Question: I just tried implementing specular highlights. The issue is that when moving far away from the surface, the highlight becomes stronger and stronger and the edge of the highlight becomes very harsh. When moving too near to the surface, the highlight completely disappears.
This is the related part of my fragment shader. All computations are in view space. I use a directional sun light.
'''
// samplers
vec3 normal = texture2D(normals, coord).xyz;
vec3 position = texture2D(positions, coord).xyz;
float shininess = texture2D(speculars, coord).x;
// normalize directional light source
vec3 source;
if(directional) source = position + normalize(light);
else source = light;
// reflection
float specular = 0;
vec3 lookat = vec3(0, 0, 1);
float reflection = max(0, dot(reflect(position, normal), lookat));
int power = 5;
specular = shininess * pow(reflection, power);
// ...
// output
image = color * attenuation * intensity * (fraction + specular);
'''
This is a screenshot of my lighting buffer. You can see that the foremost barrel has no specular highlight at all while the ones far away shine much too strong. The barrel in the middle is lighted as desired.

What am I doing wrong?
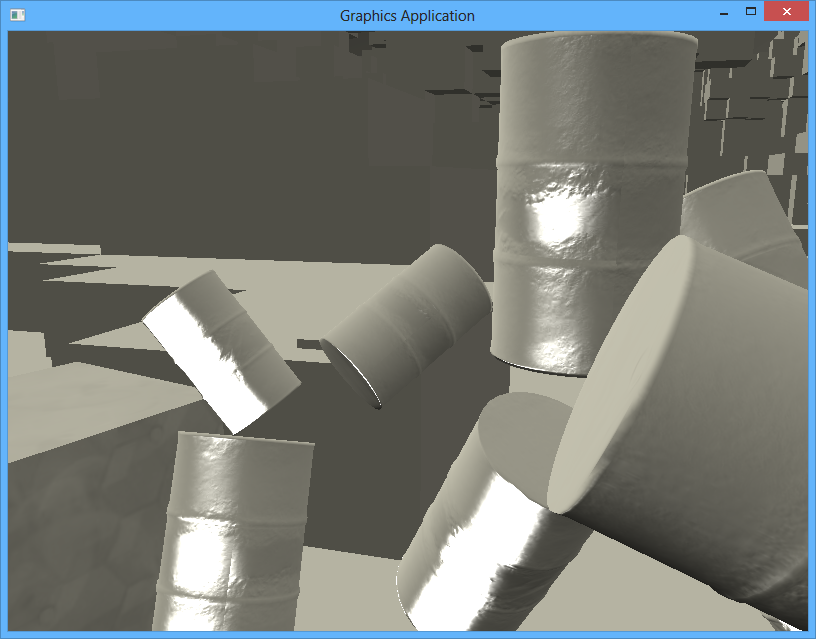
Answer: You're calculating the reflection vector from the object position instead of using the inverted light direction (pointing from object to light source).
It's like using the V instead of the L in this diagram:

Also, I think shininess should be the exponent of your expression not something that multiplies linearly the specular contribution.